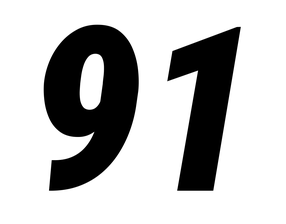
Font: Roboto-Italic_Condensed_Black_Italic